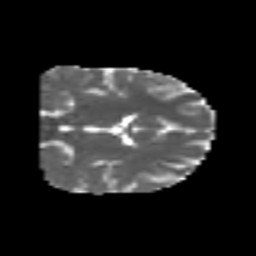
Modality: MD
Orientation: coronal
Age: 25
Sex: male
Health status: healthy